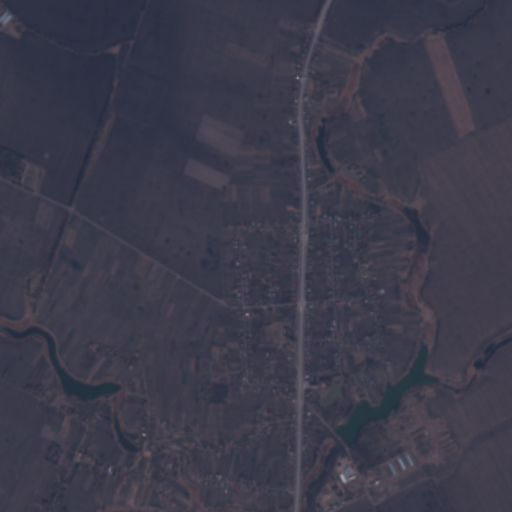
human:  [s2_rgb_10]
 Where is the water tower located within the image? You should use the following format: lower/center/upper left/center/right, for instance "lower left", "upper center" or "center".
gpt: The water tower is located in the center of the image.
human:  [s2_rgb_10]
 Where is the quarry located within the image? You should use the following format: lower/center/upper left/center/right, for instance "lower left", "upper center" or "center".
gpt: There is no quarry in the image.